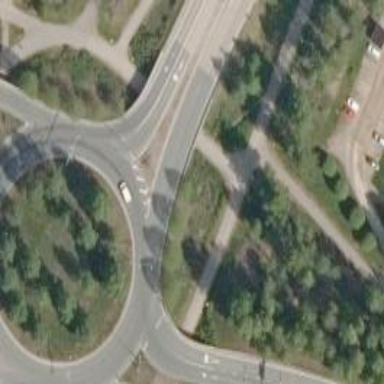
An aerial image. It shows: Secondary road with asphalt surface leading to roundabout junction.